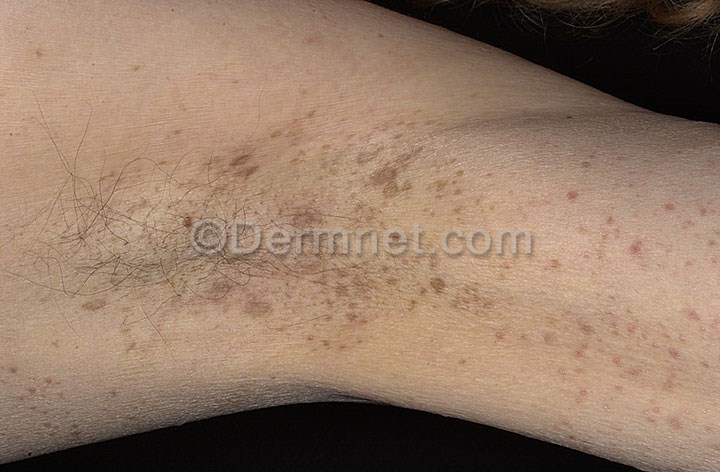
Disease: Psoriasis pictures Lichen Planus and related diseases